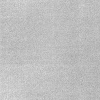
Atmospheric dust classification: dusty